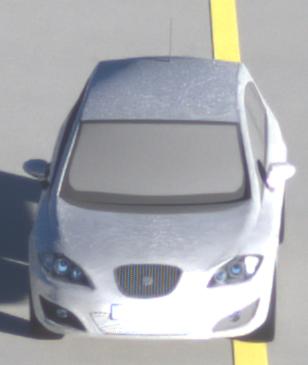
Make: SEAT
Model: Leon 1.4
Detailed model: Leon (1P)
Model produced from: 2009/04
Model produced until: 2010/08
Doors: 5
Color: white
Road condition: dry road
Daytime: sunrise or sunset
Contrast: high contrast